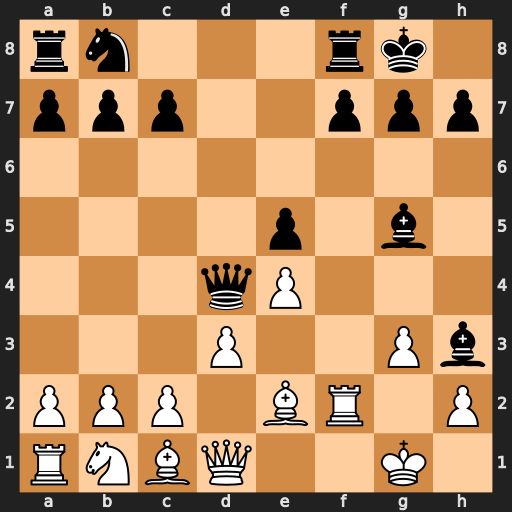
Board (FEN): rn3rk1/ppp2ppp/8/4p1b1/3qP3/3P2Pb/PPP1BR1P/RNBQ2K1
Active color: w
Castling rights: -
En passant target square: -
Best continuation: Bxg5 Qxb2 Nd2